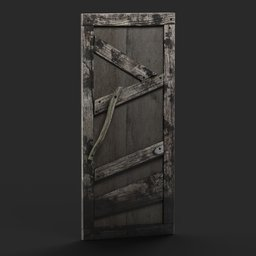
Label: architecture